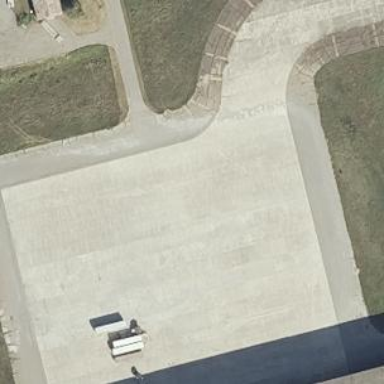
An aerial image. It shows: Apron at the airport.